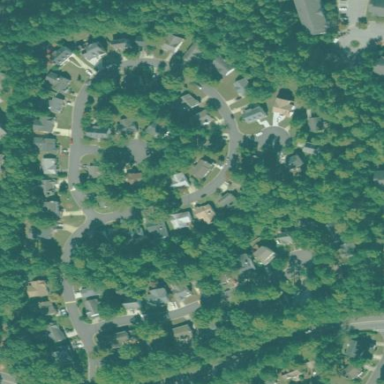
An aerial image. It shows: Residential area within neighborhood.